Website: lowes
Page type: receipt
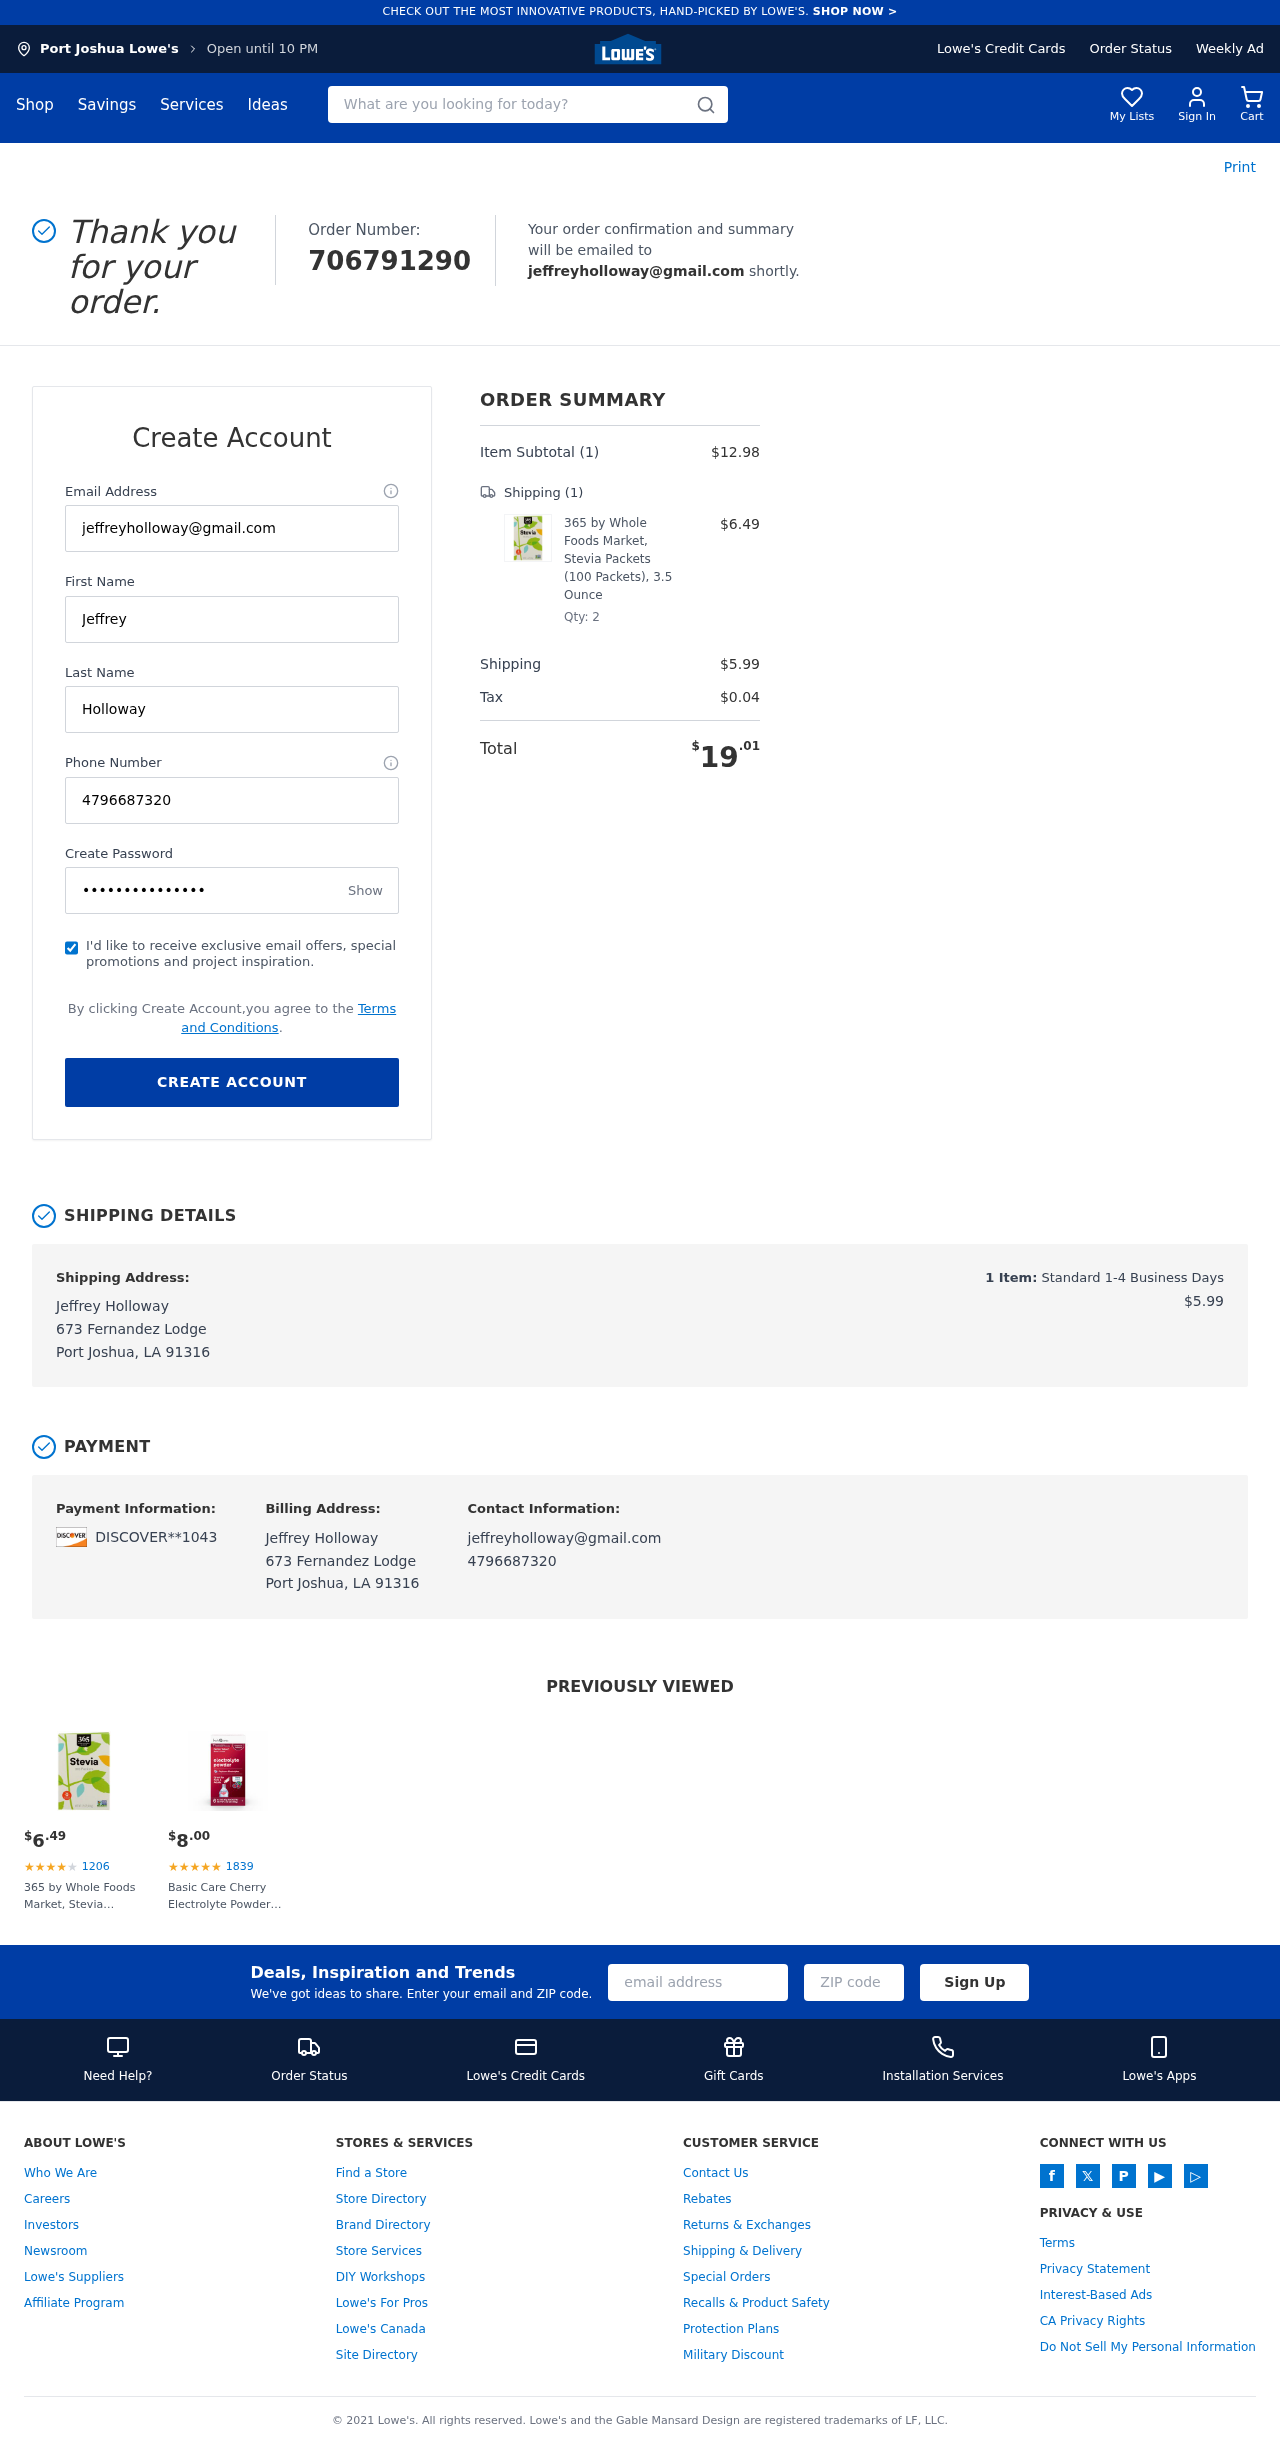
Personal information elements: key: PII_CARD_LAST4
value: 1043
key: PII_CARD_TYPE
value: DISCOVER
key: PII_CITY
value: Port Joshua
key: PII_EMAIL
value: jeffreyholloway@gmail.com
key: PII_FULLNAME
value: Jeffrey Holloway
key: PII_PHONE
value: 4796687320
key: PII_STREET
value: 673 Fernandez Lodge
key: PII_FIRSTNAME
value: Jeffrey
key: PII_LASTNAME
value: Holloway
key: PII_CITY_STATE_ZIP
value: Port Joshua, LA 91316
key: PII_FULLNAME2
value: Jeffrey Holloway
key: PII_FULLNAME3
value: Jeffrey Holloway
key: PII_FIRSTNAME2
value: Jeffrey
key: PII_FIRSTNAME3
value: Jeffrey
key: PII_LASTNAME2
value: Holloway
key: PII_LASTNAME3
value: Holloway
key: PII_FIRSTNAME_DERIVED
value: Jeffrey
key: PII_LASTNAME_DERIVED
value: Holloway
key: PII_FULLNAME_DERIVED
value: Jeffrey Holloway
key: PII_NAME_FULL_DERIVED
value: Jeffrey Holloway
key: PII_POSTCODE
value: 91316
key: PII_STATE_ABBR
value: LA
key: PII_POSTCODE_FULL
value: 91316
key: PII_CITY_STATE
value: Port Joshua, LA
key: PII_POSTCODE_NUMERIC
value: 91316
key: PII_EMAIL2
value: jeffreyholloway@gmail.com
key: PII_EMAIL3
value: jeffreyholloway@gmail.com
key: PII_PHONE_LINE
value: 7320
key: PII_PHONE_SUFFIX
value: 7320
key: PII_PHONE2
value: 4796687320
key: PII_PHONE3
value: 4796687320
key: PII_PHONE_NUMERIC
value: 4796687320
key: PII_PHONE_LINE_NUMERIC
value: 7320
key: PII_PHONE_SUFFIX_NUMERIC
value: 7320
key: PII_PHONE2_NUMERIC
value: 4796687320
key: PII_PHONE3_NUMERIC
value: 4796687320
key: PII_PHONE_DIGITS
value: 4796687320
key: PII_PHONE_LAST4
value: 7320
Product elements: key: PRODUCT1_NAME
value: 365 by Whole Foods Market, Stevia Packets (100 Packets), 3.5 Ounce
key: PRODUCT1_PRICE
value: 6.49
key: PRODUCT1_QUANTITY
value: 2
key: PRODUCT2_NAME
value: Basic Care Cherry Electrolyte Powder Packets, 6 Packets
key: PRODUCT2_NUM_RATINGS
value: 1839
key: PRODUCT2_PRICE
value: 8
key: PRODUCT1_PRICE2
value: $6.49
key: PRODUCT1_RATING2
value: ★
★
★
★
★
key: PRODUCT1_NUM_RATINGS2
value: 1206
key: PRODUCT1_NAME2
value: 365 by Whole Foods Market, Stevia Packets (100 Packets), 3.5 Ounce
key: PRODUCT2_RATING
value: ★
★
★
★
★
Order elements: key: ORDER_ID
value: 706791290
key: ORDER_NUM_ITEMS
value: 1
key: ORDER_SUBTOTAL
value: $12.98
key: ORDER_NUM_ITEMS2
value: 1
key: ORDER_SHIPPING_COST
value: $5.99
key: ORDER_TAX
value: $0.04
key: ORDER_TOTAL
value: $19.01
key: ORDER_NUM_ITEMS3
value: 1
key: ORDER_SHIPPING_COST2
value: $5.99
Search elements: key: HEADER_SEARCH
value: What are you looking for today?